Question: I am defining a custom registration form that includes email Field in it. Here is the code:
'forms.py:'
'''
from django import forms
from django.contrib.auth.models import User
from django.contrib.auth.forms import UserCreationForm
class MyRegistrationForm(UserCreationForm):
#define fields
email=forms.EmailField(required=True)
class Meta:
model=User
fields=('username','email','password','password2')
def save(self, commit=True):
user = super(MyRegistrationForm, self).save(commit=False)
user.email=self.cleaned_data["email"]
if commit:
user.save()
return user
'''
'views.py:'
'''
def register_user(request):
if request.method=='POST':
#form=UserCreationForm(request.POST)
form=MyRegistrationForm(request.POST)
if form.is_valid():
form.save()
return HttpResponseRedirect("/accounts/register_success")
args={}
args.update(csrf(request))
#args['form']=UserCreationForm()
args['form']=MyRegistrationForm()
return render(request,"register.html",args)
'''
'templates/register.html:'
'''
{% extends "base.html" %}
{% block content %}
<h2>Register</h2>
<form action="" method="post">{% csrf_token %}
{{ form }}
<input type="submit" value="register"/>
</form>
{% endblock %}
'''
As you can see from the attached screenshot, I get three 'password Fields'. why is that?
A similar question is asked <URL>, but no solution is provided.

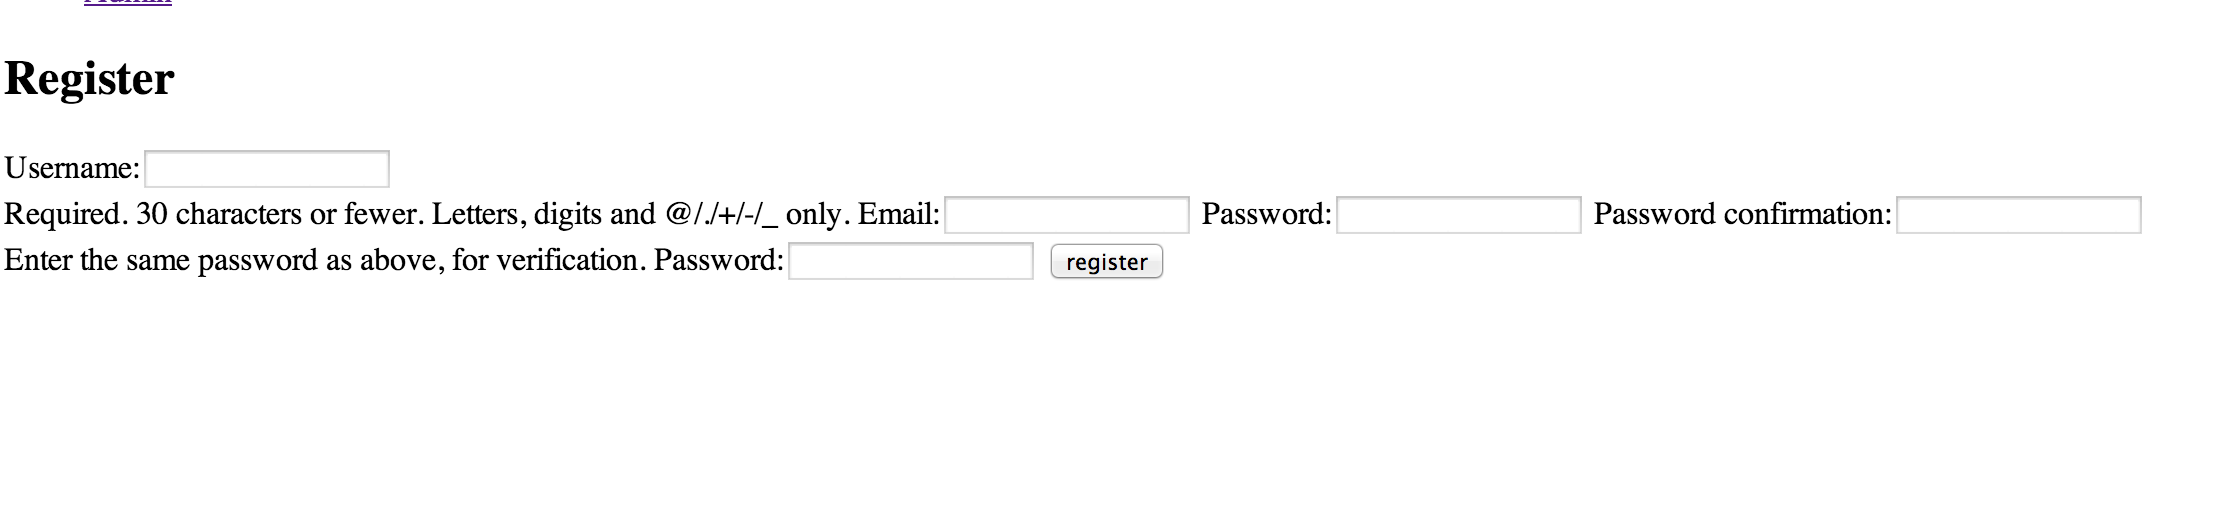
Answer: I guess it is because you are defining a 'new password field'. your 'fields' in 'class Meta' should be as follows:
'''
class Meta:
model=User
fields=('username','email','password1','password2')
'''
In this case, you are inheriting the fields from 'UserCreationForm'.